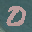
Label: 0